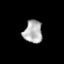
Tissue: lung
Cell type: Others
Senescence score: 0.241
Nuclear area (px): 414
Mean DAPI intensity: 177.428